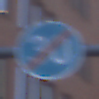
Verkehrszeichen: EndeMindestgeschwindigkeit
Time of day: SunriseSunset
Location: Outdoor (Urban)
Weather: Clear
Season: NotSpecified
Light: Natural